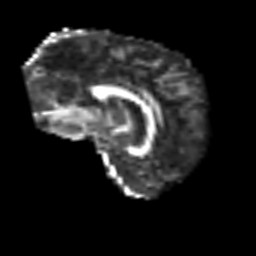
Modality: FA
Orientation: sagittal
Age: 75
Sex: female
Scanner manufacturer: siemens
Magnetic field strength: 3 T
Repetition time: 3.2 s
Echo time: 0.081 s